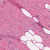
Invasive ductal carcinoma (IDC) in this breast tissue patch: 0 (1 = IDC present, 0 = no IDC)